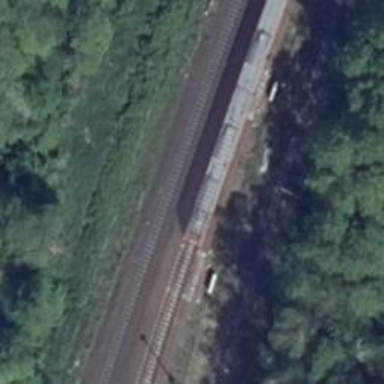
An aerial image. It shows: Railway switch.